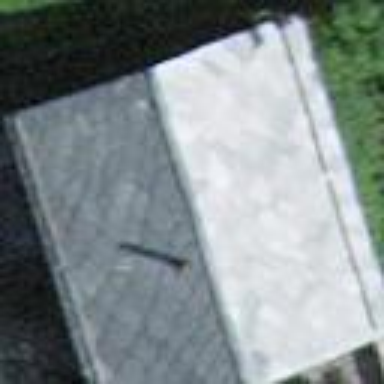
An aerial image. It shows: Shed.